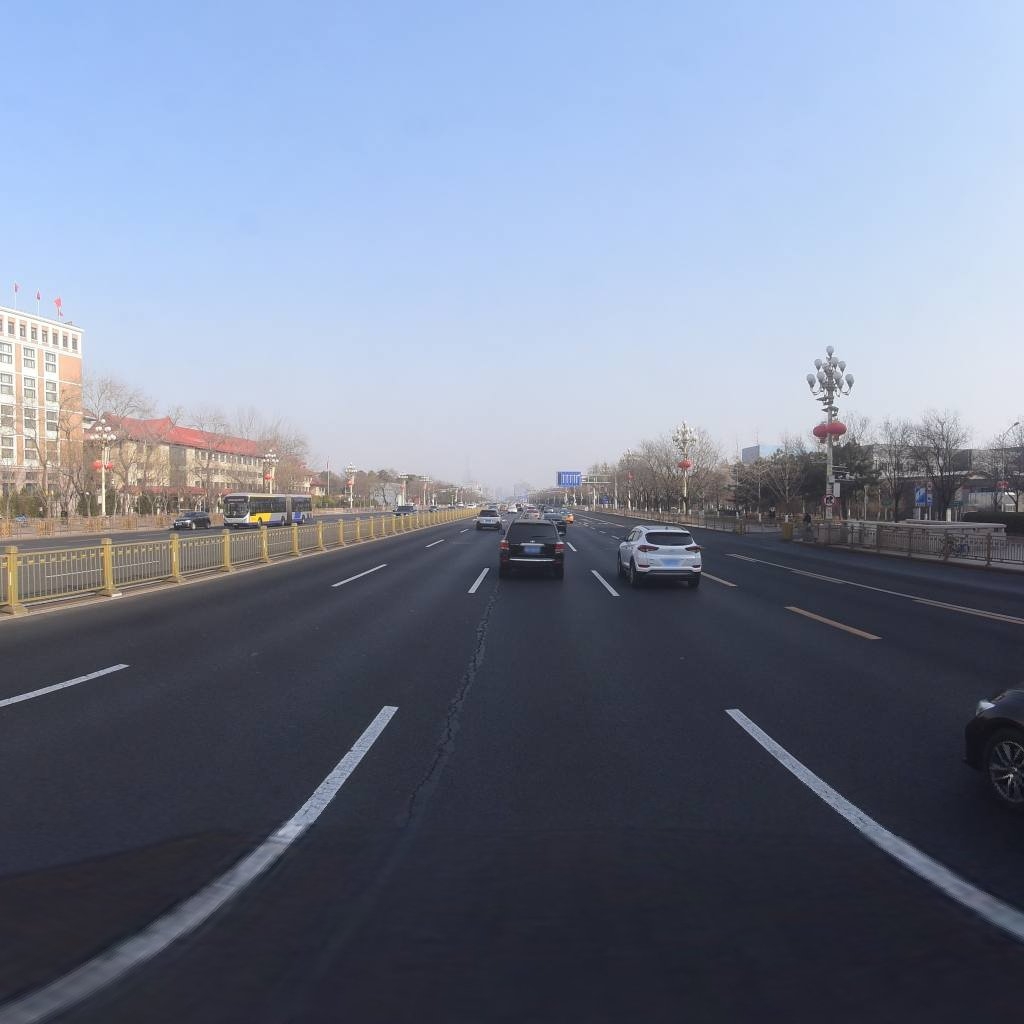
Region: Xicheng
Road damage annotations: longitudinal crack